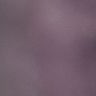
Metastatic tissue present: no